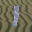
Label: 1